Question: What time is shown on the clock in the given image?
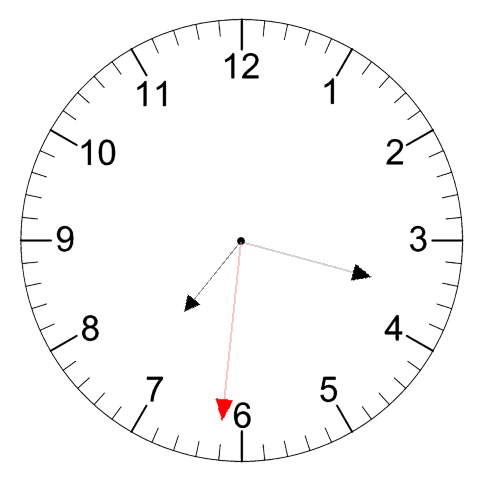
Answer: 07:17:31